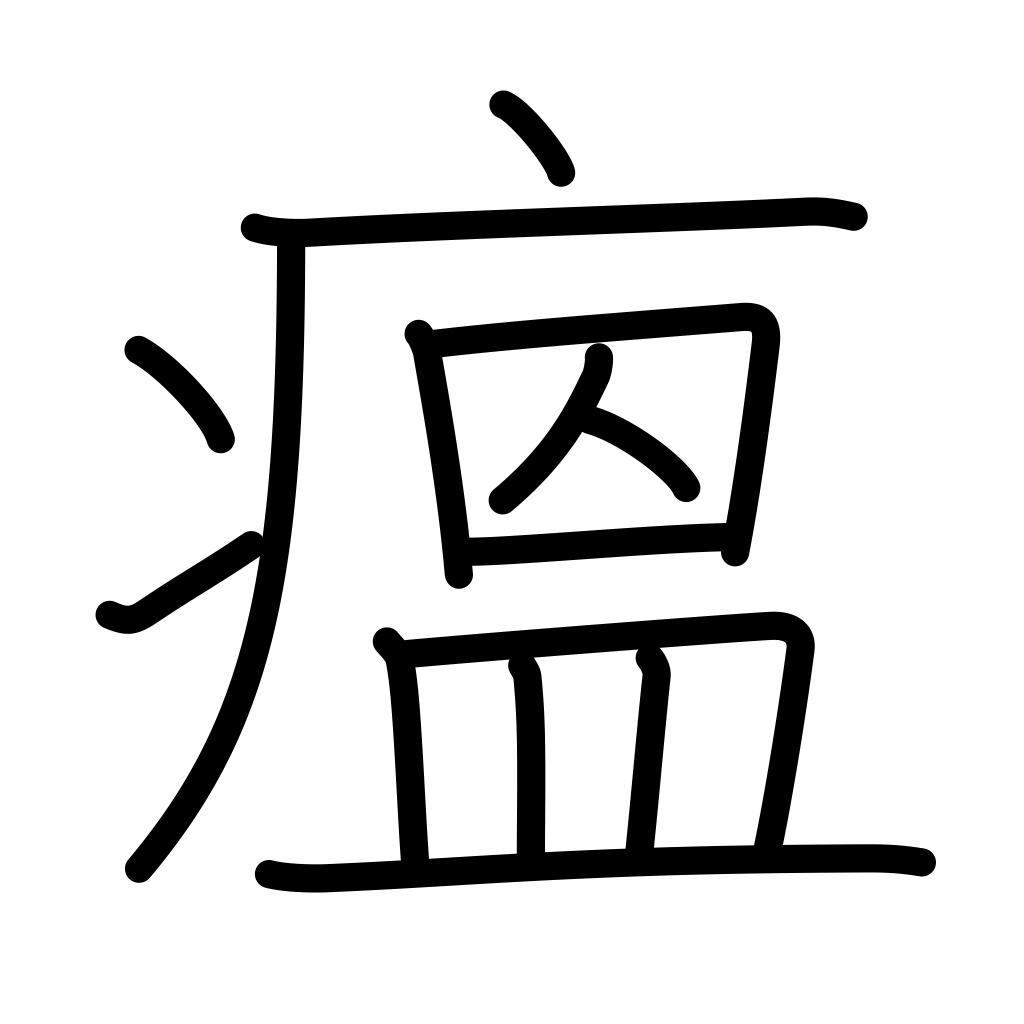
Meaning: contagious disease